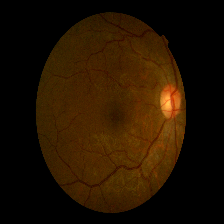
Diabetic retinopathy grade: Mild